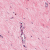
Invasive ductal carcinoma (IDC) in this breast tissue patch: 0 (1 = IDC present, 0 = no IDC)